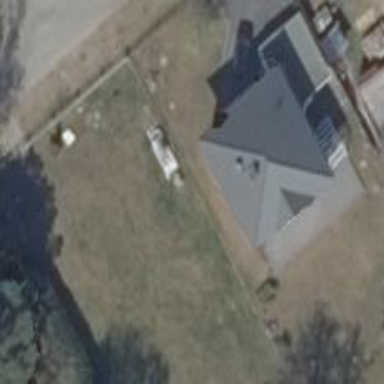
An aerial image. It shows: Detached building with pyramidal roof shape.